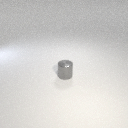
small gray metal cylinder